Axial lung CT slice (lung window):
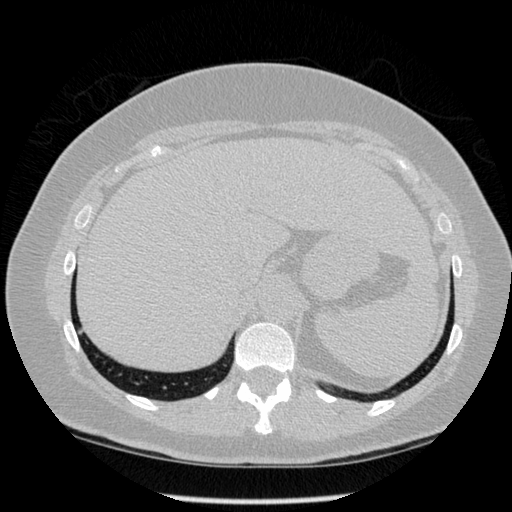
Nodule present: no